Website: macys
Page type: payment
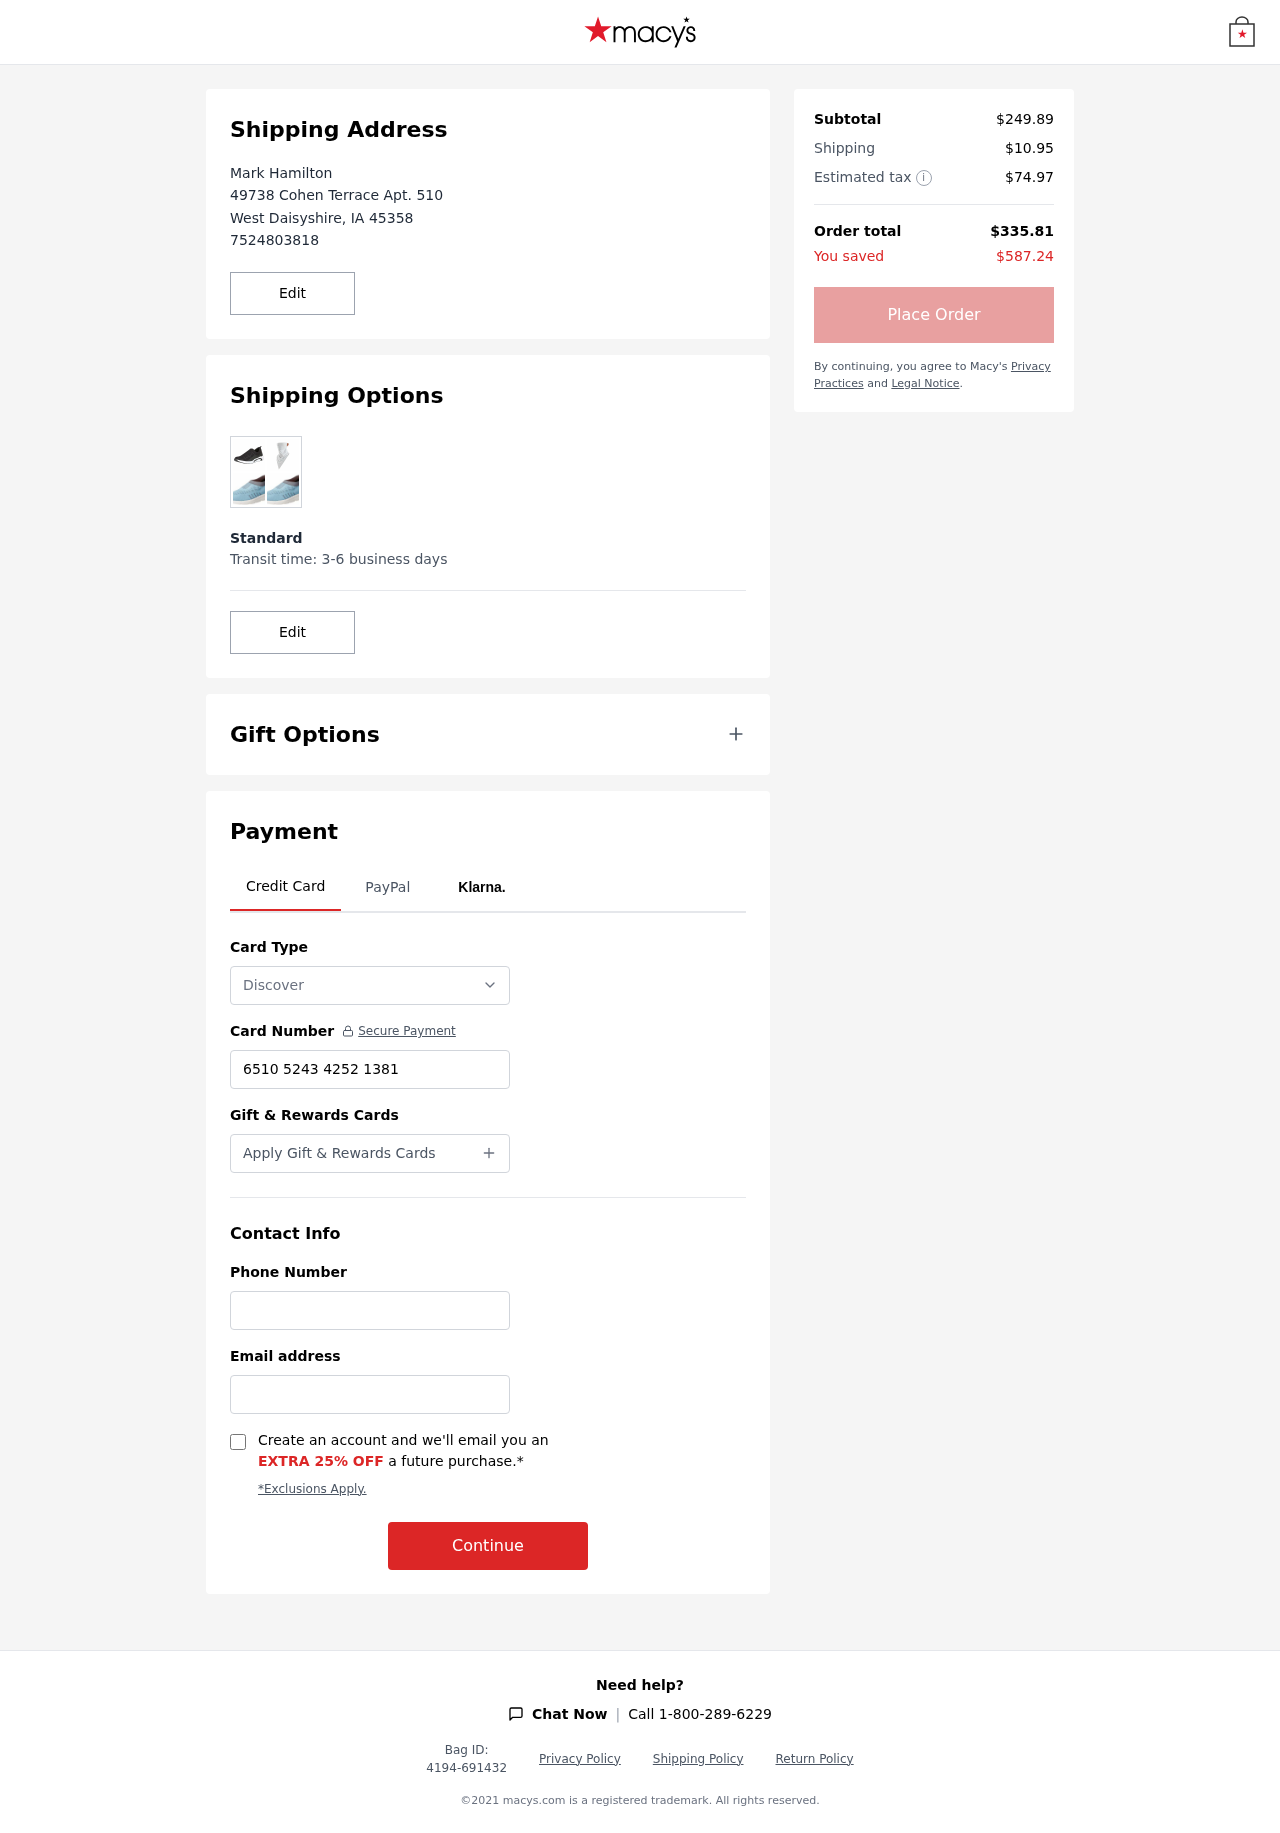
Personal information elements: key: PII_CARD_NUMBER
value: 6510 5243 4252 1381
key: PII_CARD_TYPE
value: Discover
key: PII_CITY
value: West Daisyshire
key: PII_EMAIL
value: mark.hamilton@hotmail.com
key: PII_FULLNAME
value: Mark Hamilton
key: PII_PHONE
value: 7524803818
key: PII_POSTCODE
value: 45358
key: PII_STATE_ABBR
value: IA
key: PII_STREET
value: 49738 Cohen Terrace Apt. 510
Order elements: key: ORDER_SUBTOTAL
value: $249.89
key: ORDER_SHIPPING_COST
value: $10.95
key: ORDER_TAX
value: $74.97
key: ORDER_TOTAL
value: $335.81
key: ORDER_SAVINGS
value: $587.24